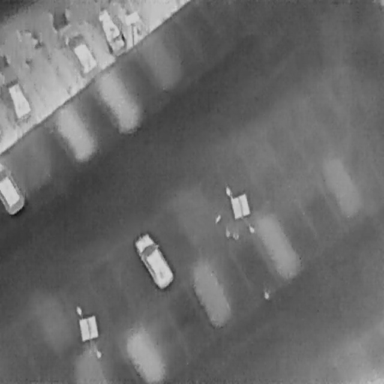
There are five Cars in the infrared image.